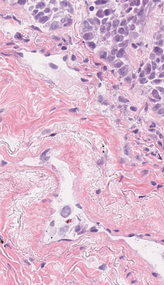
Tumor epithelial tissue: yes
Tumor-associated stroma tissue: yes
Normal tissue: no